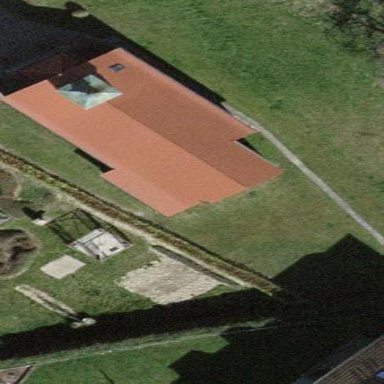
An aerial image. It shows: Building that is place of worship.